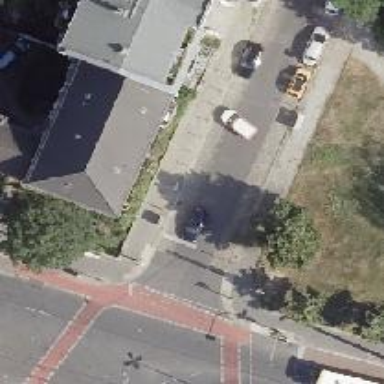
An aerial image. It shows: Residential road with asphalt surface and sidewalks on both sides. There are parallel parking lanes with cobblestone surface on both sides of the road.